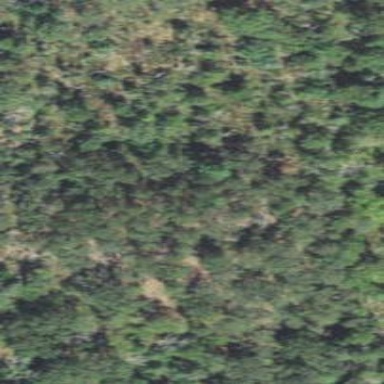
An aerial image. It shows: Needle-leaved woodland.